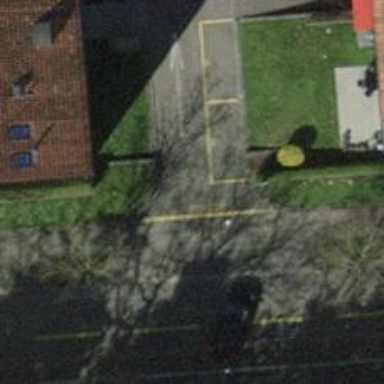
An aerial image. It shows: Bollard barrier.